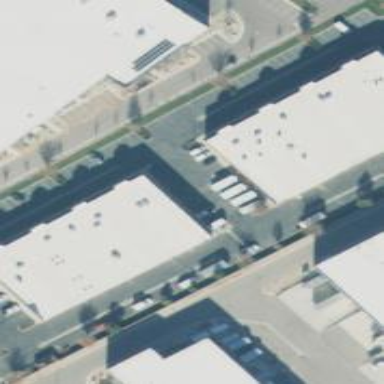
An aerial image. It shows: Commercial building.